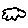
Label: cloud